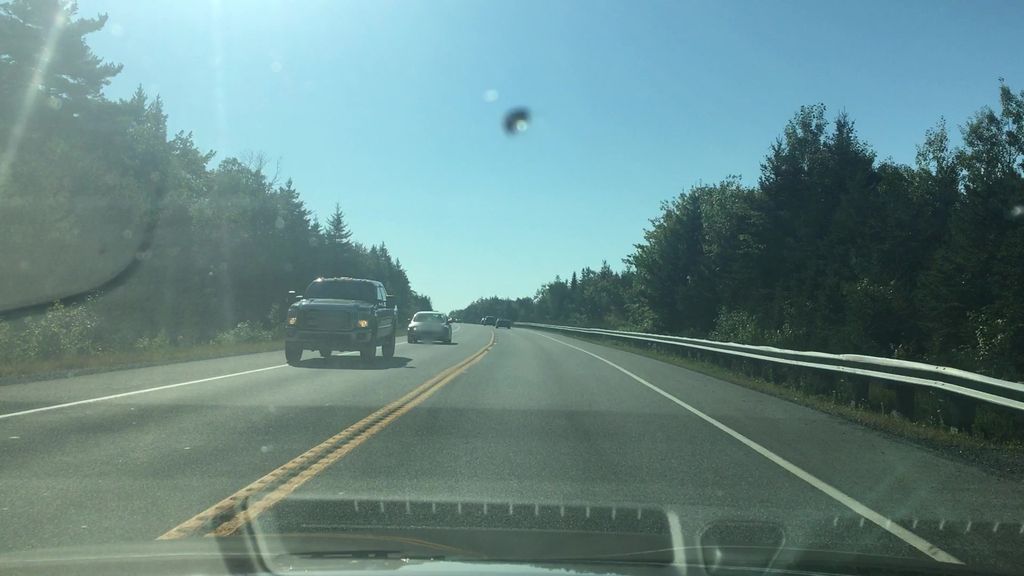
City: halifax